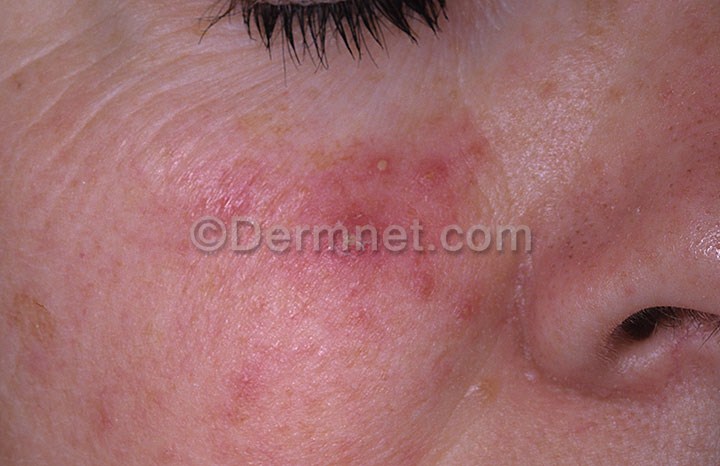
Disease: Warts Molluscum and other Viral Infections